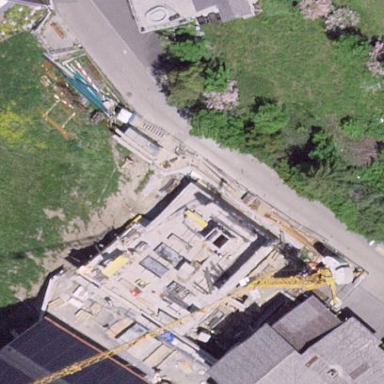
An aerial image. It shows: Detached building.